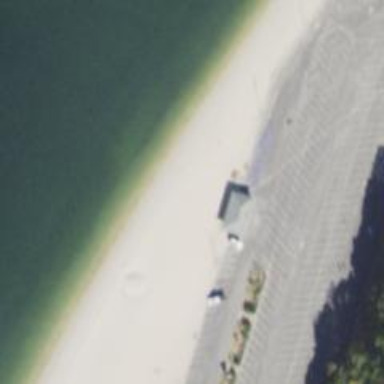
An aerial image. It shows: Beautiful beach with natural surroundings.